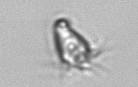
Label: Paratontonia_gracillima